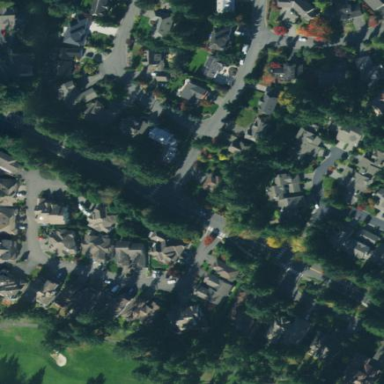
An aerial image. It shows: Residential area within neighborhood.